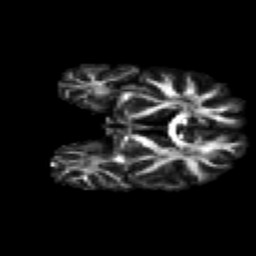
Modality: FA
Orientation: coronal
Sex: male
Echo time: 0.114 s